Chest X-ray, AP view. Patient: 73 years old, sex F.
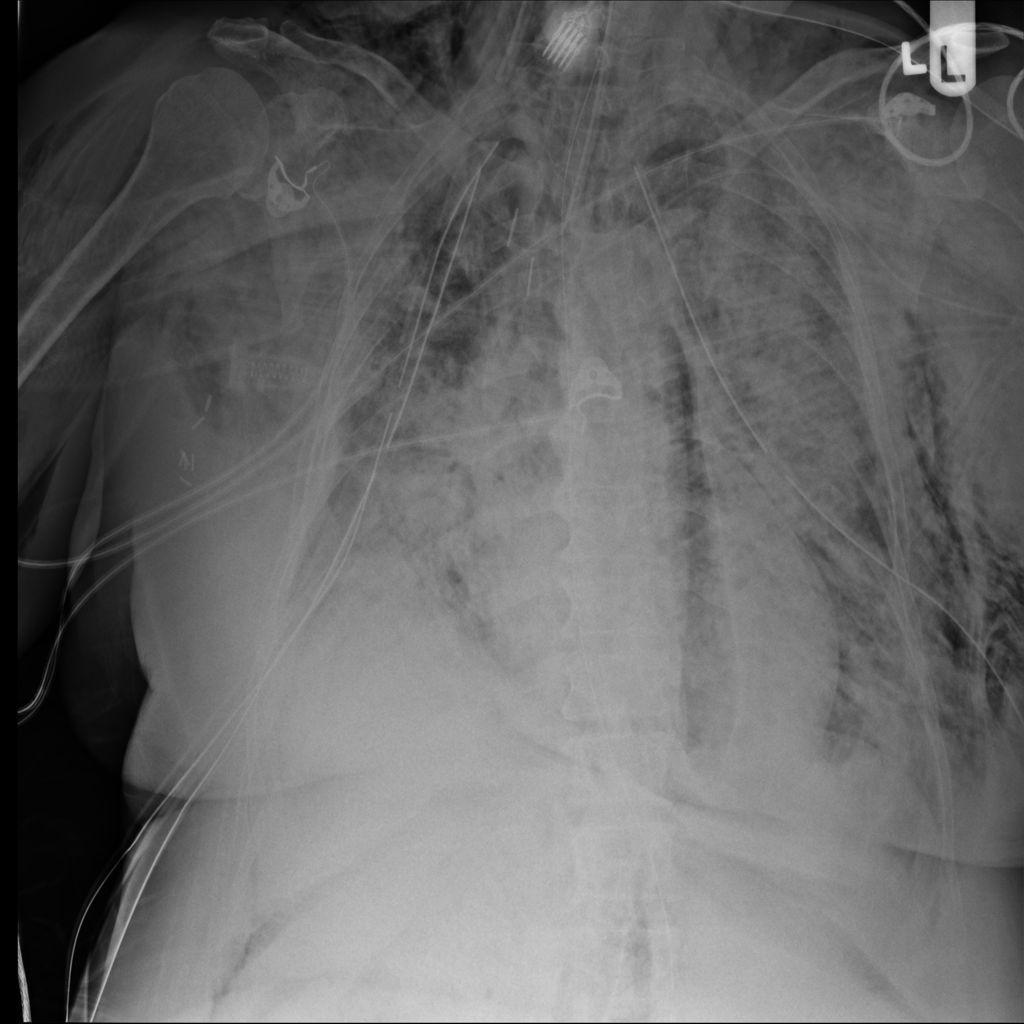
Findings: No Finding